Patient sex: M
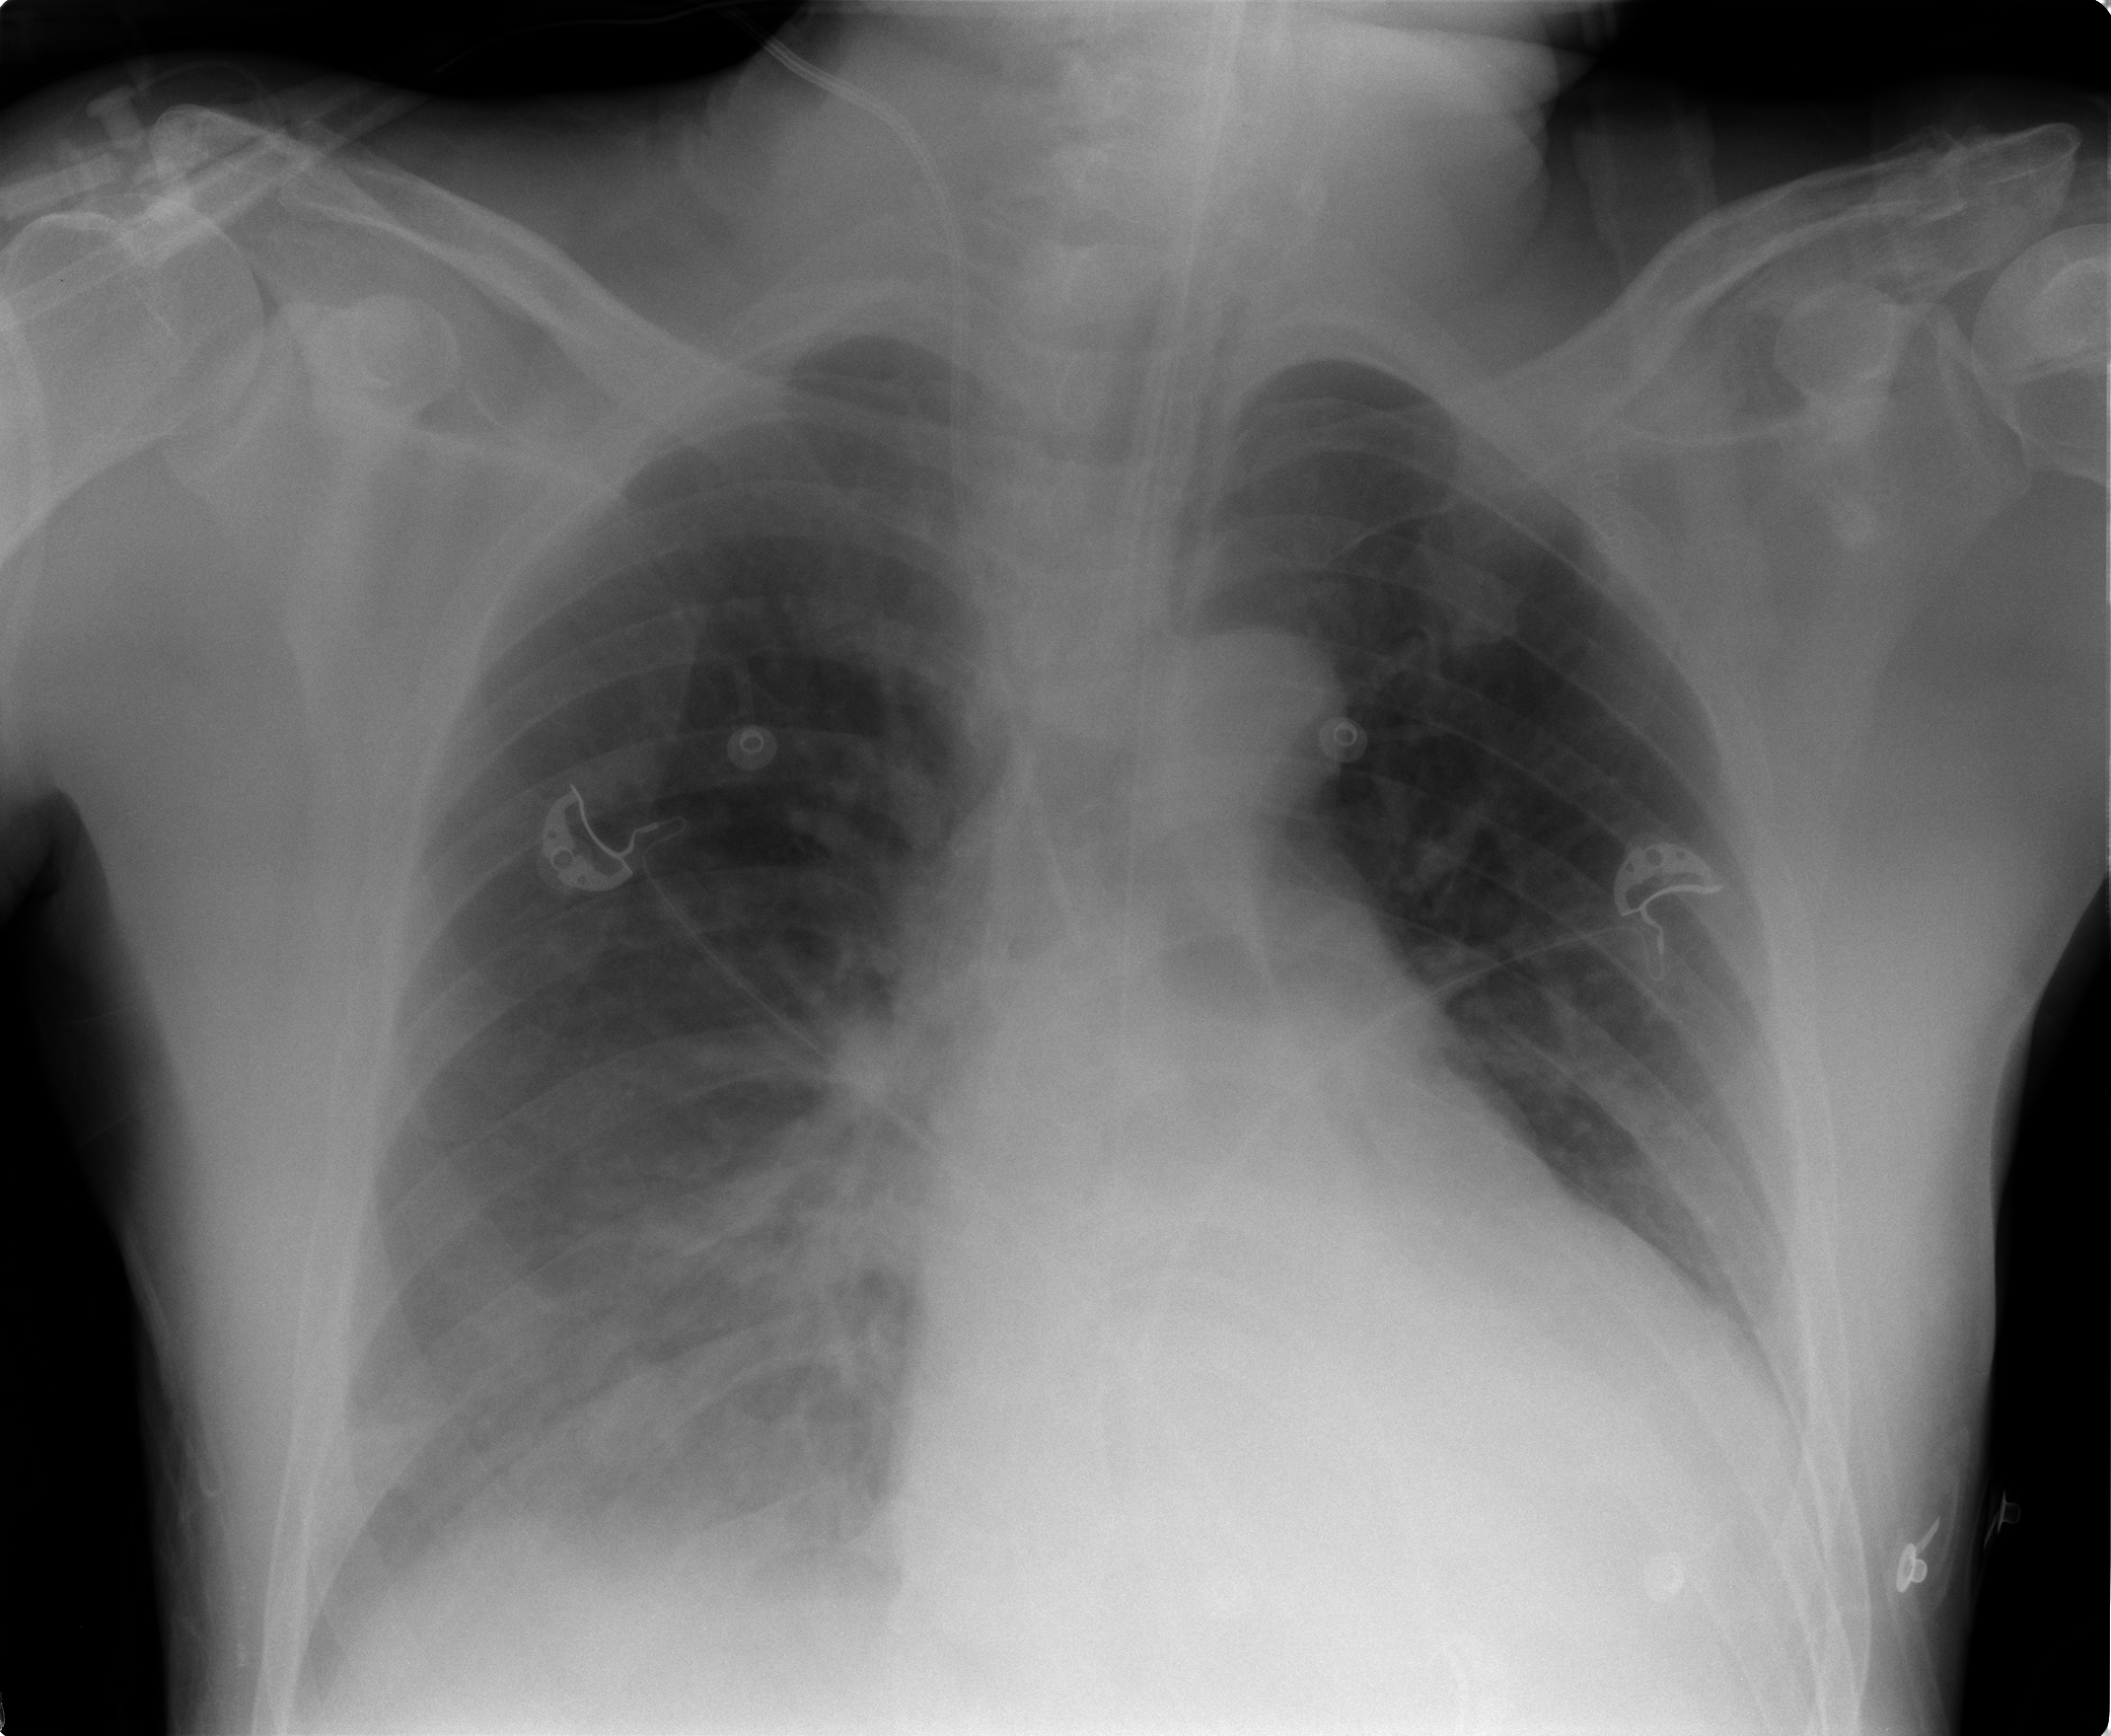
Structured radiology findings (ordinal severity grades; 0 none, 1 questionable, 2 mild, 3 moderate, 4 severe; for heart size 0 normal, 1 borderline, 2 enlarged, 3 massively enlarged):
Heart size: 2
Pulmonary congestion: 2
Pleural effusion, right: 2
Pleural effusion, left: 1
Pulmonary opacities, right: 0
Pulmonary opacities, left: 0
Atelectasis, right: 2
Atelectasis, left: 0